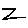
Label: zigzag